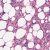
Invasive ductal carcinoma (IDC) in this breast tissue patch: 1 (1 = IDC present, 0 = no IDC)